Question: I have a problem with times series in R.
I have a df like this :
| date_article | occurences |
| ------------ | ---------- |
| 2020-12-01 | 1 |
| 2021-02-01 | 4 |
| 2021-01-01 | 3 |
I transform the df in order to convert date_article into date format :
'''
df <- transform(df, date_article = as.Date(as.yearmon(date_article)))
'''
After, I use ggplotly in order to visualise data :
'''
# Usual area chart, pour le graphe
p <- df %>%
ggplot( aes(x=date_article, y=occurences)) +
geom_area(fill="#69b3a2", alpha=0.5) +
geom_line(color="#69b3a2") +
ylab("Indicateur EPU") +
theme_ipsum()
# Turn it interactive with ggplotly
p <- ggplotly(p)
p
'''
Then I get the following graph :

In the x abscissa, I have this format when I put my cursor : 2020-11-01 and I would like to have something like : 2020-11, as yyyy-mm or mm-yyyy format.
I think the problem is when I transform my df into date format but I don't know how resolve this problem.
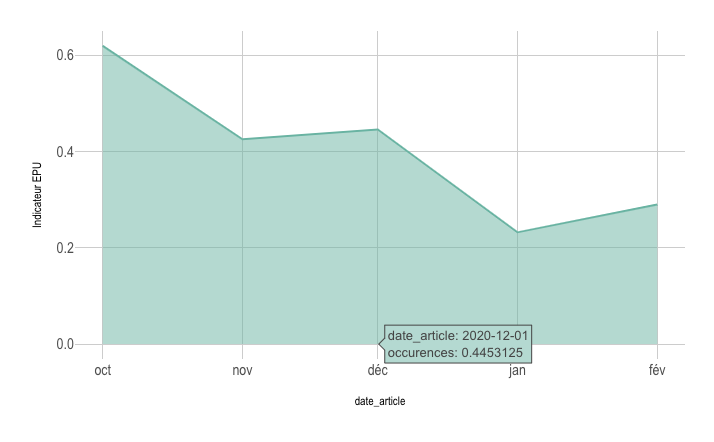
Answer: This could be achieved by making use of the 'text' aesthetic to style the tooltip like so:
'''
df <- read.table(text = "date_article occurences
2020-12-01 1
2021-02-01 4
2021-01-01 3", header = TRUE)
library(plotly)
library(hrbrthemes)
library(zoo)
df <- transform(df, date_article = as.Date(as.yearmon(date_article)))
df %>%
ggplot( aes(x=date_article, y=occurences,
text = paste0("date_article: ", format(date_article, "%Y-%m"), "
",
"occurences: ", occurences), group = 1)) +
geom_area(fill="#69b3a2", alpha=0.5) +
geom_line(color="#69b3a2") +
ylab("Indicateur EPU") +
theme_ipsum()
# Turn it interactive with ggplotly
ggplotly(tooltip = "text")
'''
<URL>